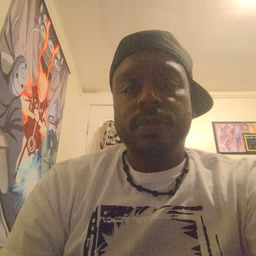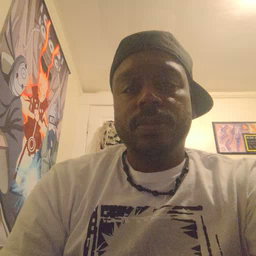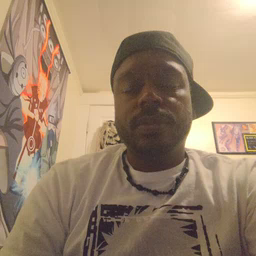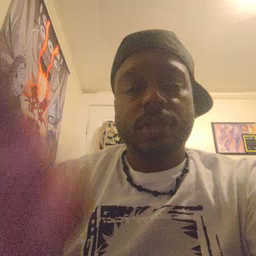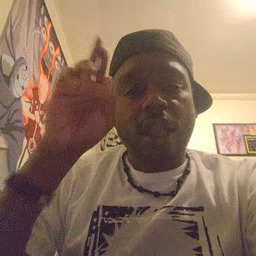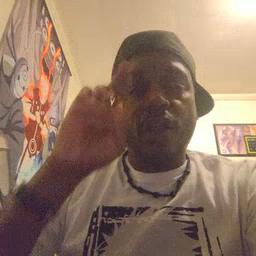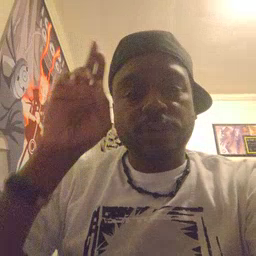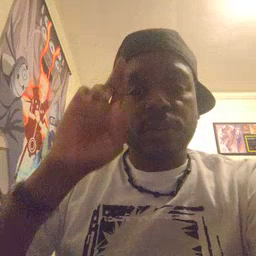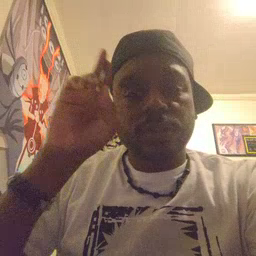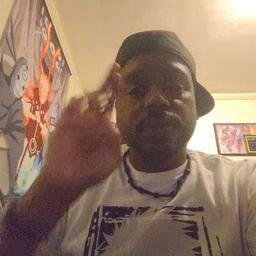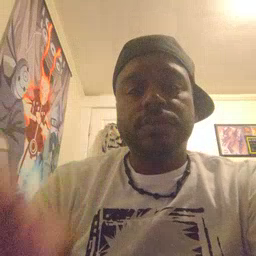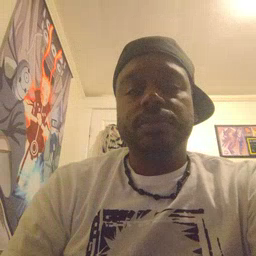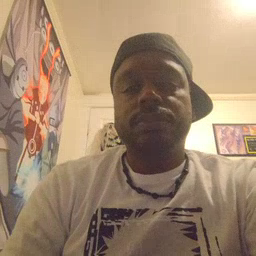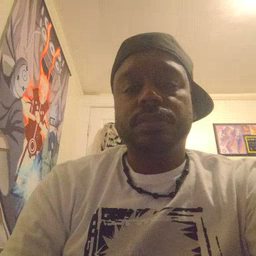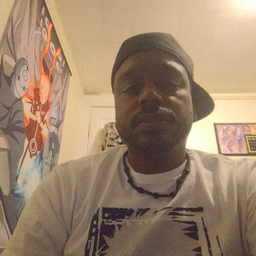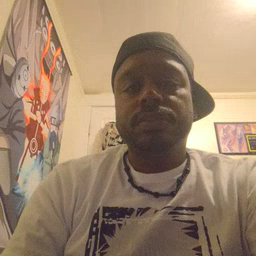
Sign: uncle